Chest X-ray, AP view. Patient: 58 years old, sex F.
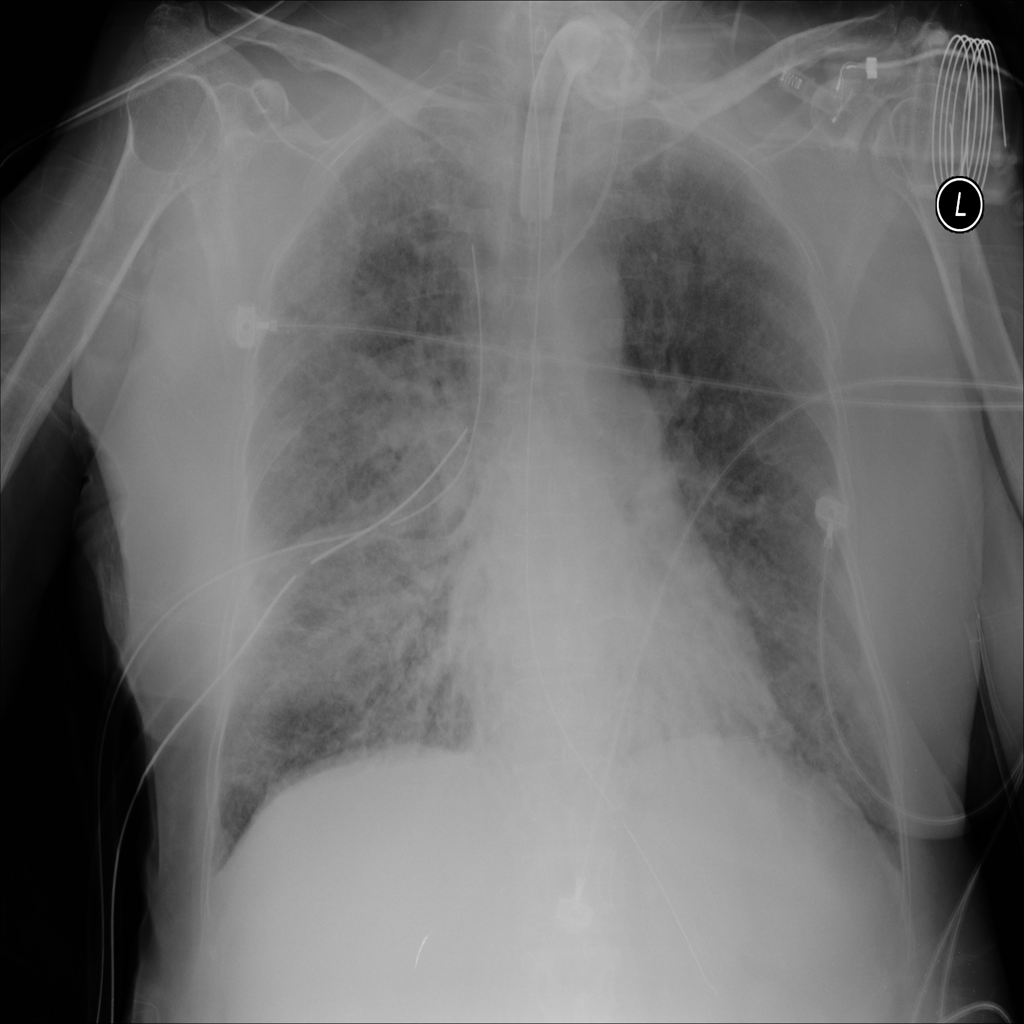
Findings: Infiltration